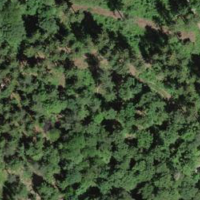
EUNIS habitat code: 43
Species observed at this site:
Vicia sepium